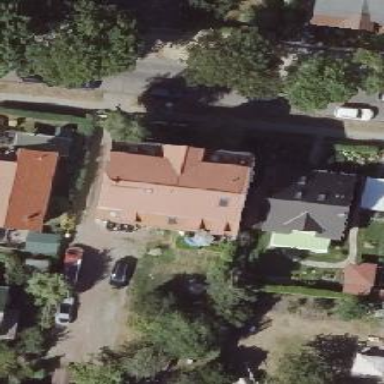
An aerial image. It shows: House with gambrel roof.